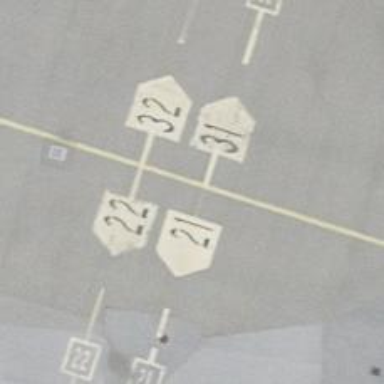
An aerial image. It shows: Airport parking position.